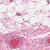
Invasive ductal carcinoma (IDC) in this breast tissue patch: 0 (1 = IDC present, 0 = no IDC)